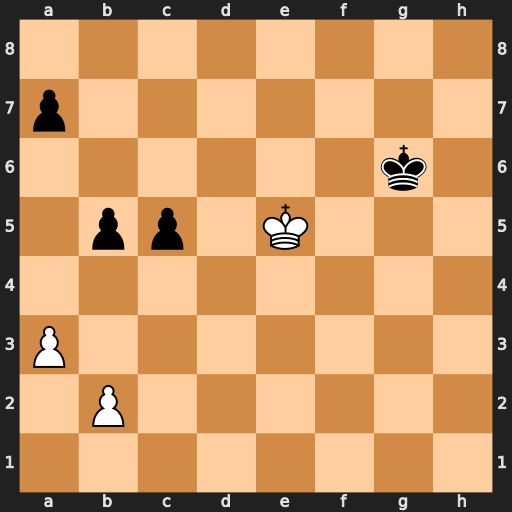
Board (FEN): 8/p7/6k1/1pp1K3/8/P7/1P6/8
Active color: w
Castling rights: -
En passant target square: -
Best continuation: Kd5 b4 a4 Kf5 Kxc5